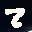
Label: 2